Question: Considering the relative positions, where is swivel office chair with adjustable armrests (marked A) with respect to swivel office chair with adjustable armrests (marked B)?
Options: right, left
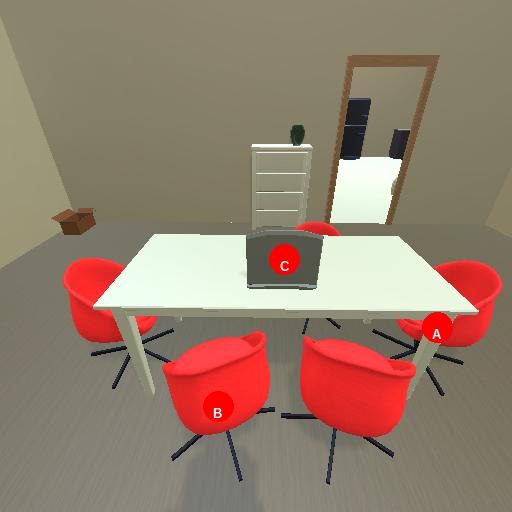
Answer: right